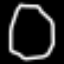
Label: octagon